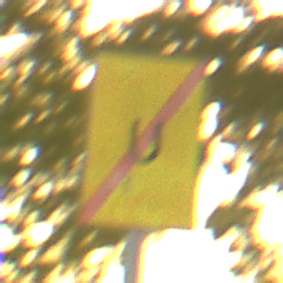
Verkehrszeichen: EndeUmleitung
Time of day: SunriseSunset
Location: Outdoor (RoadRail)
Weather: Clear
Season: NotSpecified
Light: Natural